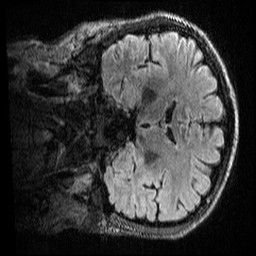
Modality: T2w
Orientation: coronal
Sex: male
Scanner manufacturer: ge
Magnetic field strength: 3 T
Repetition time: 6 s
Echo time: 0.1292 s